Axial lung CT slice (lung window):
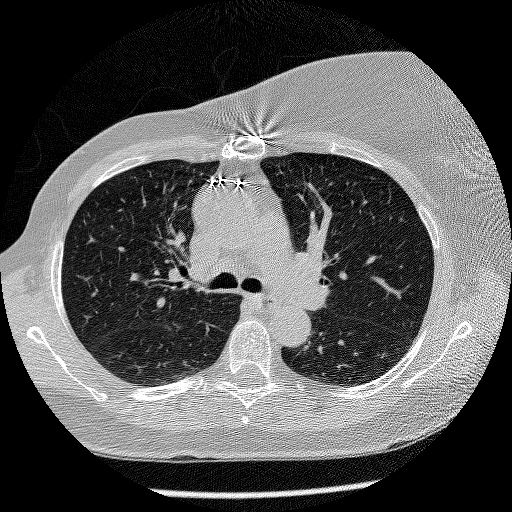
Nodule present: no